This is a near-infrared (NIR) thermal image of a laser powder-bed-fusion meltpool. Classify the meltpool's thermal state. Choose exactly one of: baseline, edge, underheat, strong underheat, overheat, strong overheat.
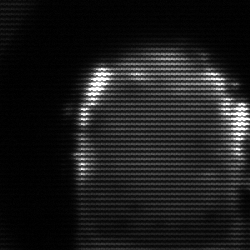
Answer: baseline